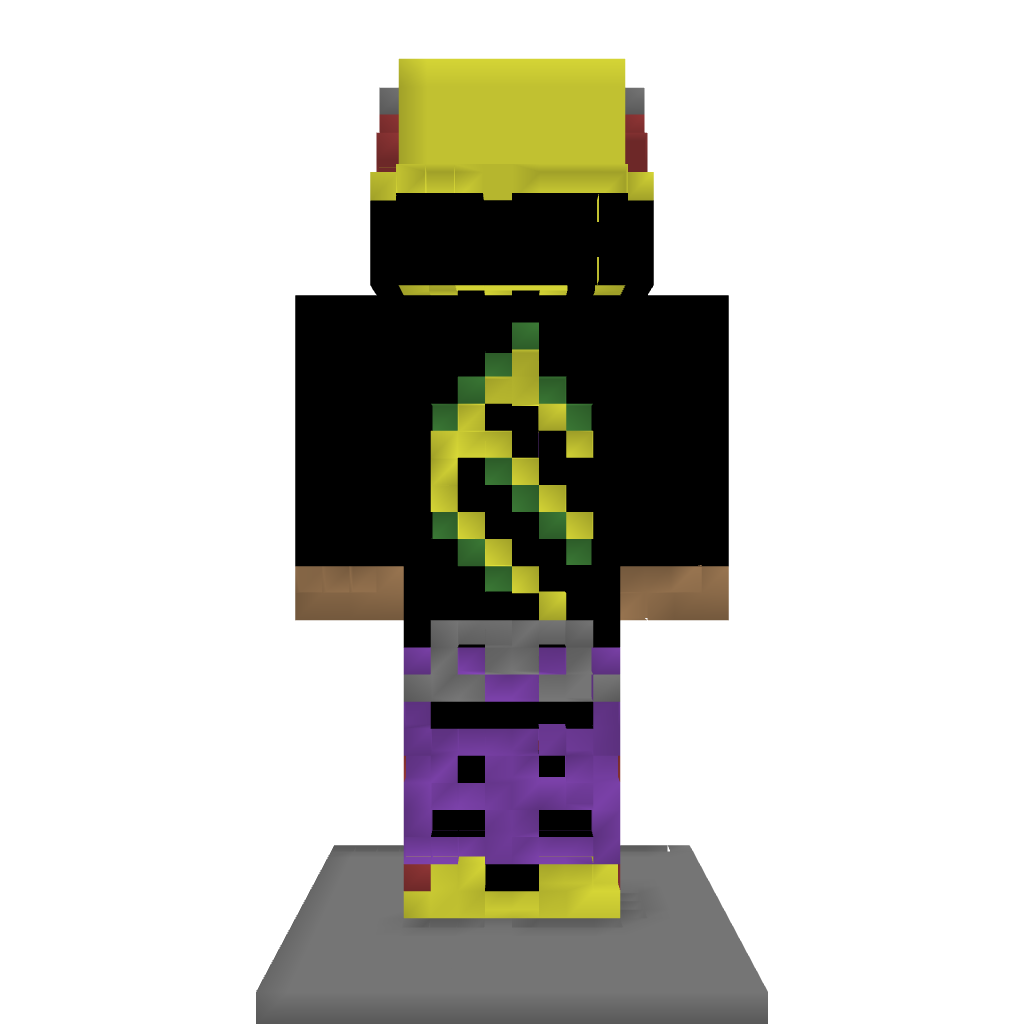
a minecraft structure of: Player Statue [LanceMac Statue] high quality